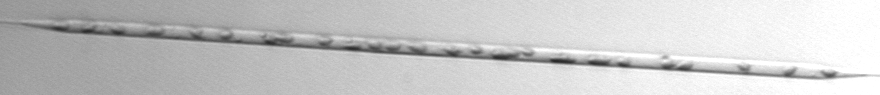
Label: Rhizosolenia